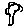
Label: tree